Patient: sex M, age 55
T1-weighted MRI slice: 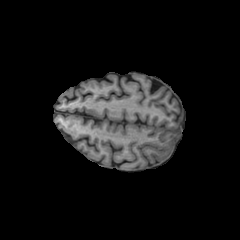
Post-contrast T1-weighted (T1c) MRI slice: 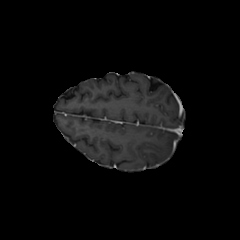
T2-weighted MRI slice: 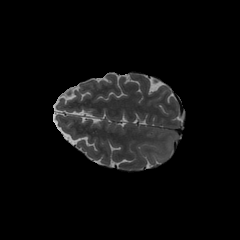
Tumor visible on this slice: no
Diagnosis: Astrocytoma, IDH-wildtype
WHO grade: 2